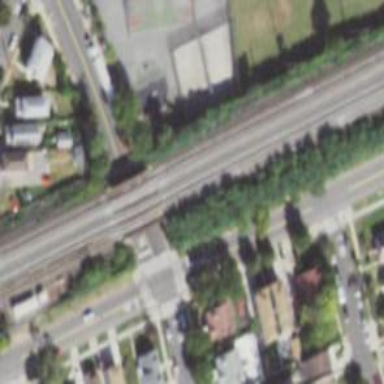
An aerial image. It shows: Electrified rail railway.